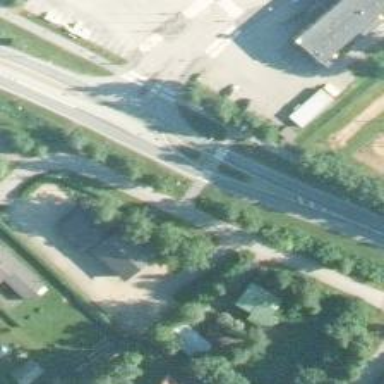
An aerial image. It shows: Cycleway.